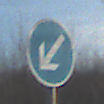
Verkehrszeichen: VorgeschriebeneVorbeifahrtLinks
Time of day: MorningAfternoon
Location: Outdoor (Nature)
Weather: PartlyCloudy
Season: NotSpecified
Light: Natural